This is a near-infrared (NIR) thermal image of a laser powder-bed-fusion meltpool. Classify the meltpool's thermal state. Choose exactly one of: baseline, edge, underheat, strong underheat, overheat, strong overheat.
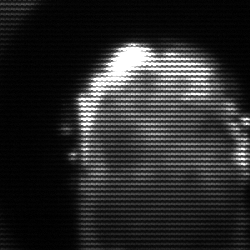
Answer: baseline